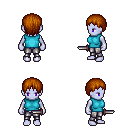
a pixel art fantasy rpg character, female body template, dark elf, purple skin, teal sleeveless shirt, metal pants, brunette plain hairstyle, dagger, four views (front, back, left, right), 2x2 character sprite sheet, small pixel art, hard edges, no anti-aliasing